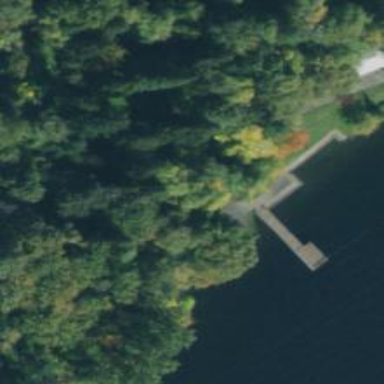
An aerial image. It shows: Path on bridge.